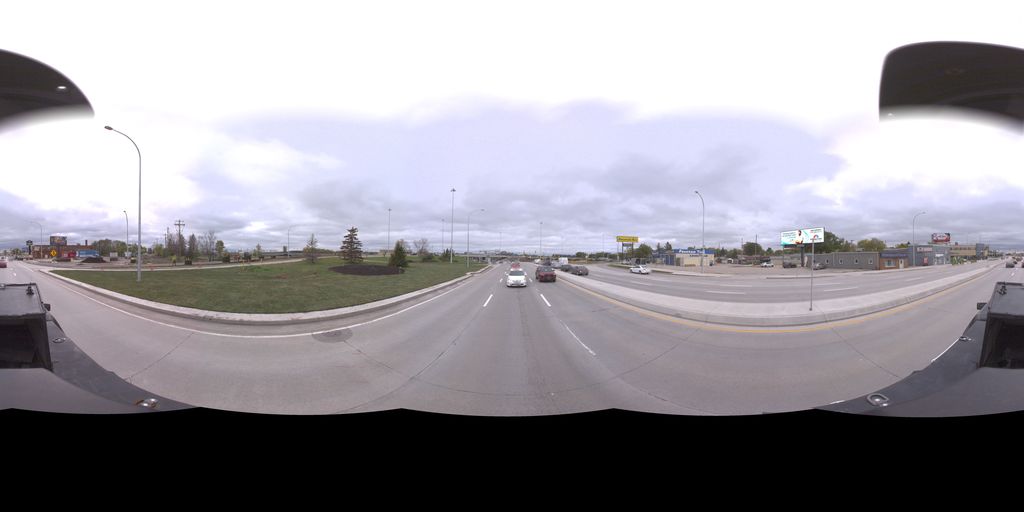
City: winnipeg